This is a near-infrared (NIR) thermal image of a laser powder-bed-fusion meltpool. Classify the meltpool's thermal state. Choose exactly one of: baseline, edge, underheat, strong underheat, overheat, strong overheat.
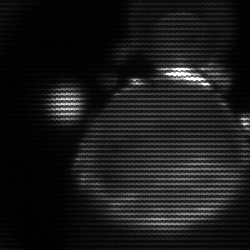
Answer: edge